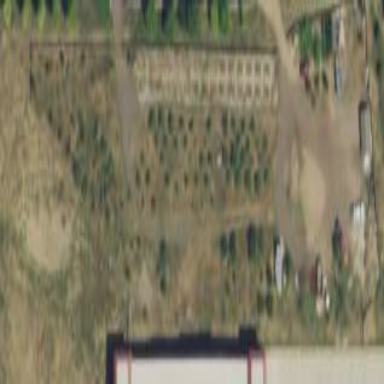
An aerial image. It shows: Orchard.